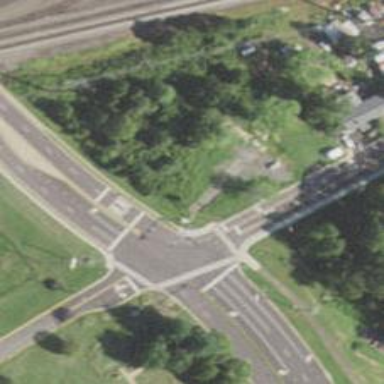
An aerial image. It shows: Marked asphalt cycleway with crossing.